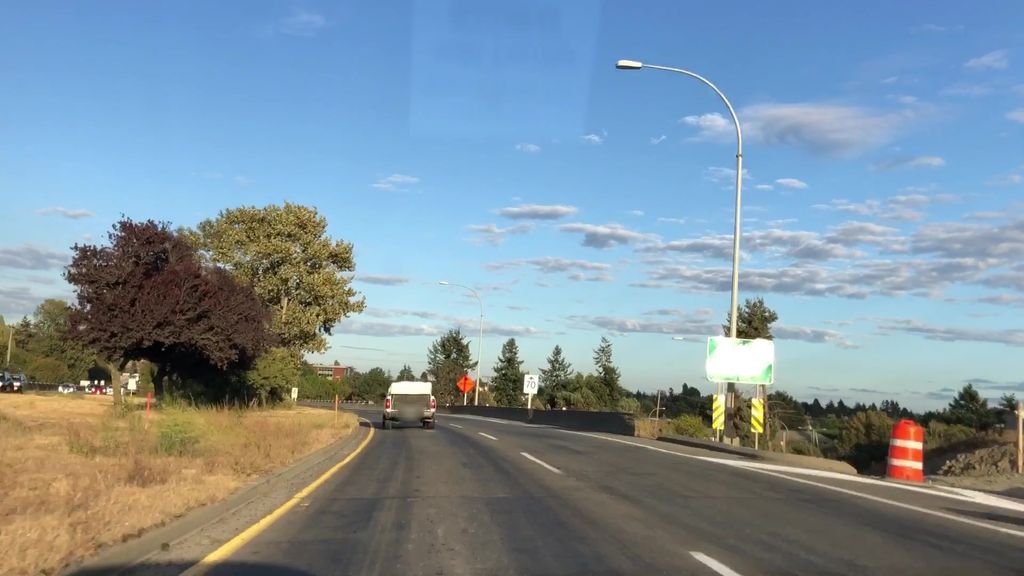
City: victoria